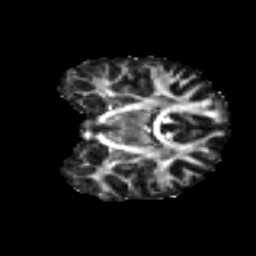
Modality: FA
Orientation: coronal
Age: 22
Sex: female
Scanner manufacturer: ge
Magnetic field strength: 3 T
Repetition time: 7.8 s
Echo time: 0.0607 s